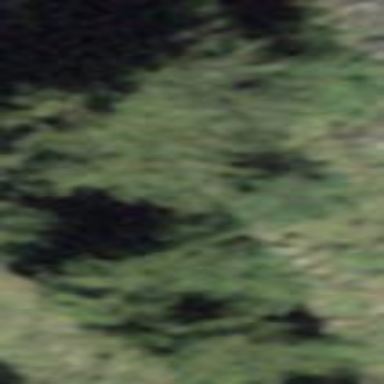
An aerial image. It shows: Forest area.